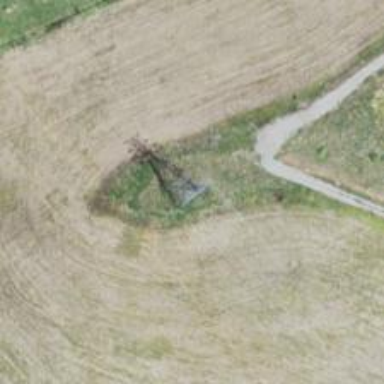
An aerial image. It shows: Power tower.